Field crop: maize
Growth stage: 2
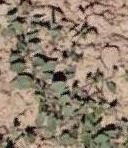
Species: convolvulus